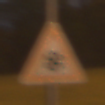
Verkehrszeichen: SchneeOderEisglaette
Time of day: Night
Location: Outdoor (Suburban)
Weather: PartlyCloudy
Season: NotSpecified
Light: Artificial